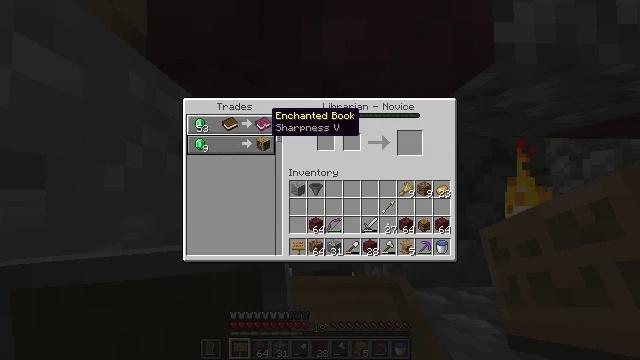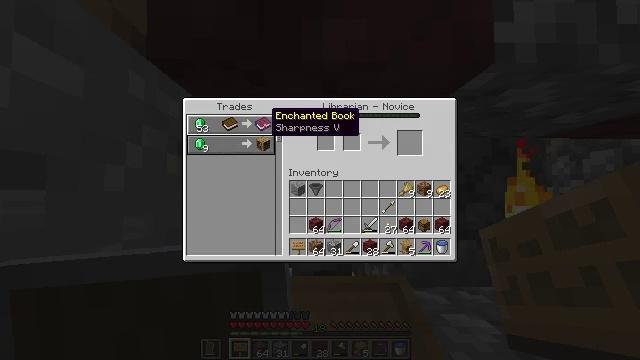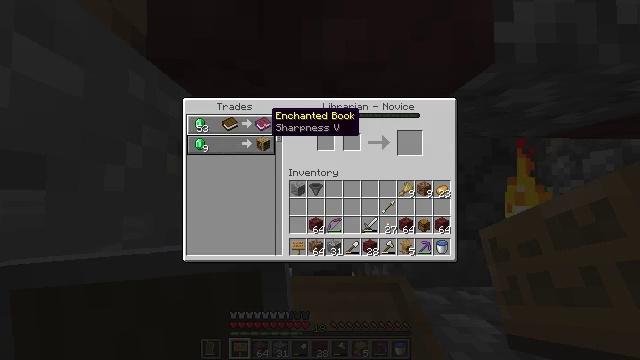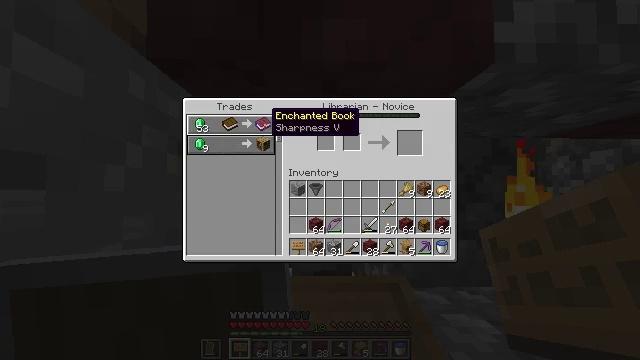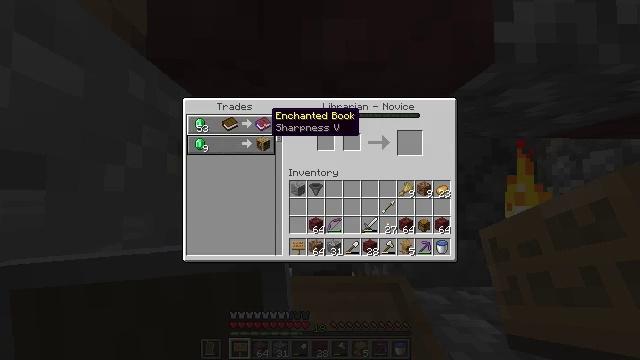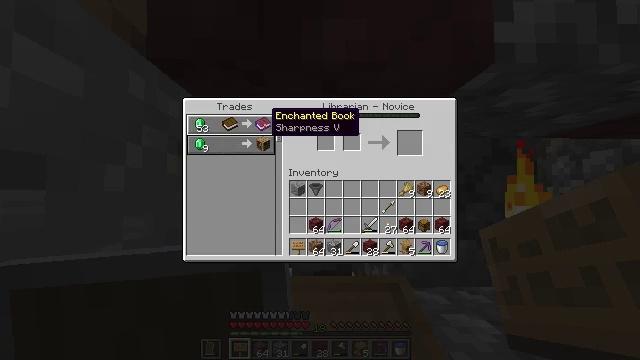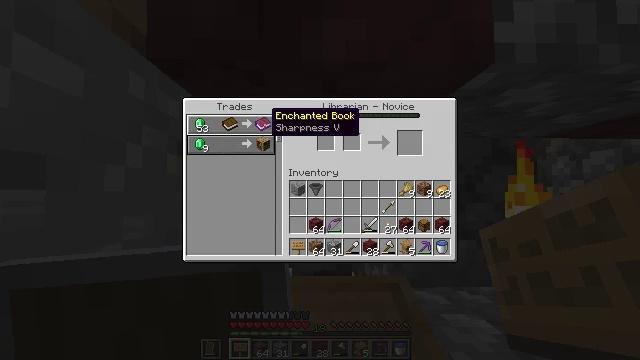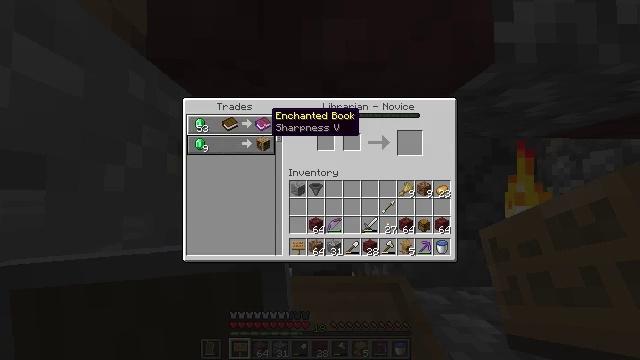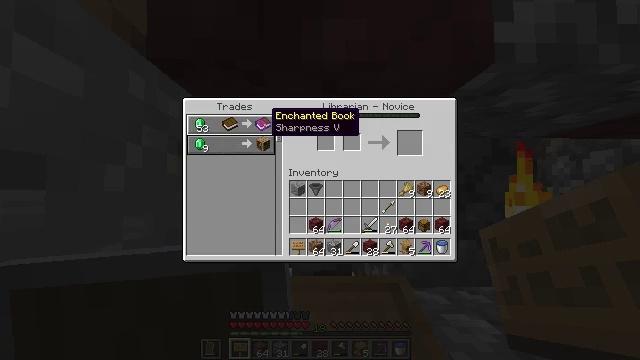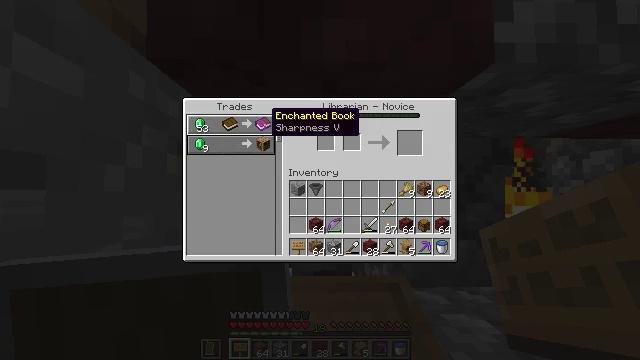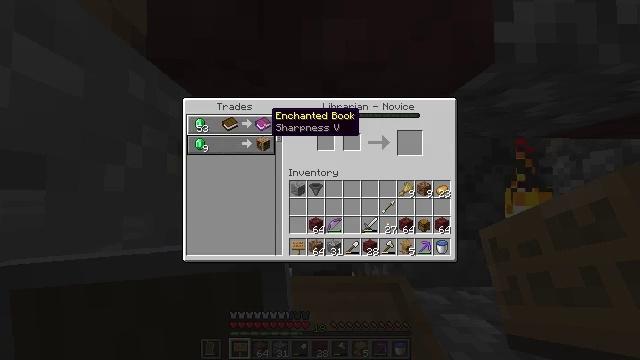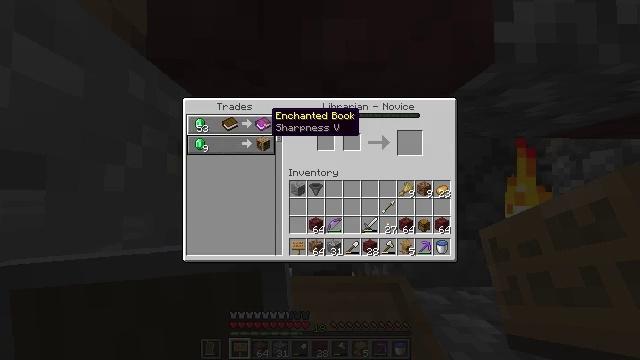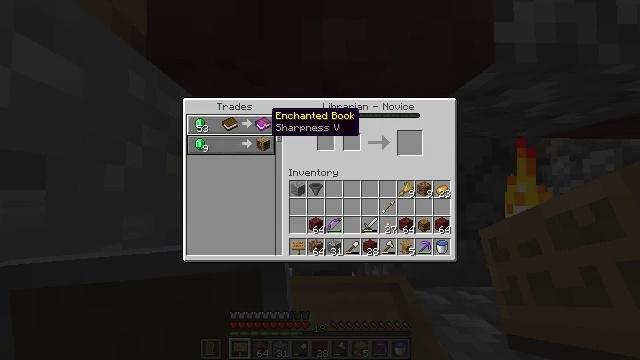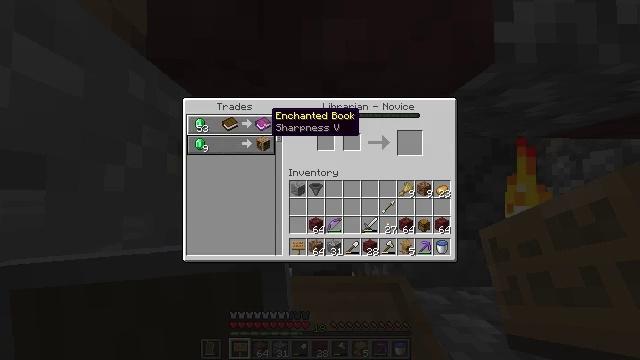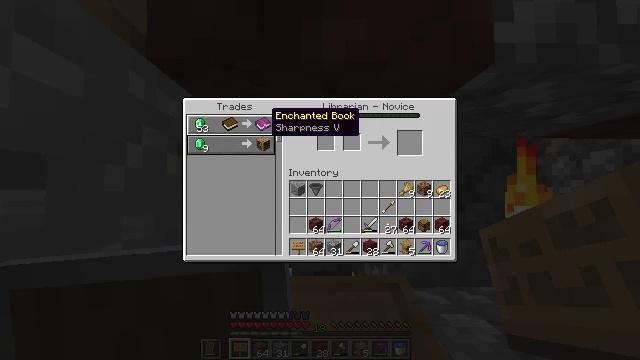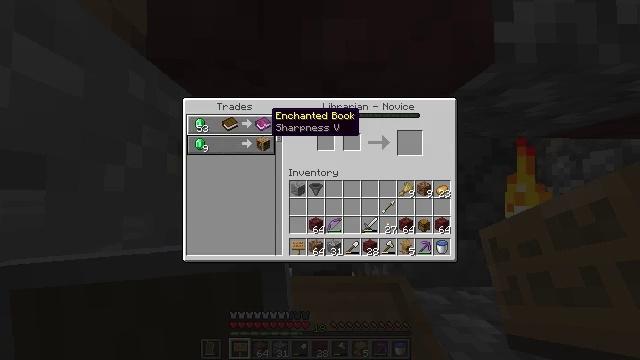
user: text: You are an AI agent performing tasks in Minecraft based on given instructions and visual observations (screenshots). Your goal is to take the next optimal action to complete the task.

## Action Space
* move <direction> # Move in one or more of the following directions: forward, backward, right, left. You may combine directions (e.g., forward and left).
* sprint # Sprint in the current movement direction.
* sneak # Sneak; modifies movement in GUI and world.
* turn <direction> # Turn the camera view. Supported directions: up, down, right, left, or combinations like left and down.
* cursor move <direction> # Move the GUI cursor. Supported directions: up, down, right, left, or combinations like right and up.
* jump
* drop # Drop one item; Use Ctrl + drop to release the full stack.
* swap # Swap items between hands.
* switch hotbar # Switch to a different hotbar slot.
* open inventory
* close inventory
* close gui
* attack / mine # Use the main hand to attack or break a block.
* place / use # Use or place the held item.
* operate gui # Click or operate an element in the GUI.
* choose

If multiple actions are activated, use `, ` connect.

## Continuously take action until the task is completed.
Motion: motion action
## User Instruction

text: Break the oak wall sign to reclaim it.
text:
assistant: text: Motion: no_op
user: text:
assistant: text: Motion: no_op
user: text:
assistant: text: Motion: no_op
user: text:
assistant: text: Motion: no_op
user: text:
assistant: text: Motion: no_op
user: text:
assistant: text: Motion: no_op
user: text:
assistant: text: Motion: no_op
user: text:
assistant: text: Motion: no_op
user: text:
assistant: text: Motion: no_op
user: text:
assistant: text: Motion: no_op
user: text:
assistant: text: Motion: no_op
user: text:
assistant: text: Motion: no_op
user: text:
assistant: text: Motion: no_op
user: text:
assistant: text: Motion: no_op
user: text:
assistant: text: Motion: no_op
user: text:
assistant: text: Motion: no_op
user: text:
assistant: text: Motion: no_op
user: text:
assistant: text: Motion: no_op
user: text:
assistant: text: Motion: no_op
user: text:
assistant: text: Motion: no_op
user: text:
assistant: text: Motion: no_op
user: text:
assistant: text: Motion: no_op
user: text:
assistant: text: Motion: no_op
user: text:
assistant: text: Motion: no_op
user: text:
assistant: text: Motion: no_op
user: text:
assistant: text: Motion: no_op
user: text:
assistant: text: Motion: no_op
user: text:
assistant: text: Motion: no_op
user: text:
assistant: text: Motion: no_op
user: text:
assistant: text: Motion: no_op